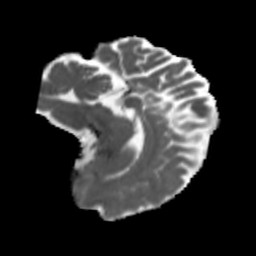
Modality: MD
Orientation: sagittal
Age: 36
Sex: female
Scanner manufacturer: siemens
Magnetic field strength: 3 T
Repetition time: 5.47 s
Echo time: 0.0854 s